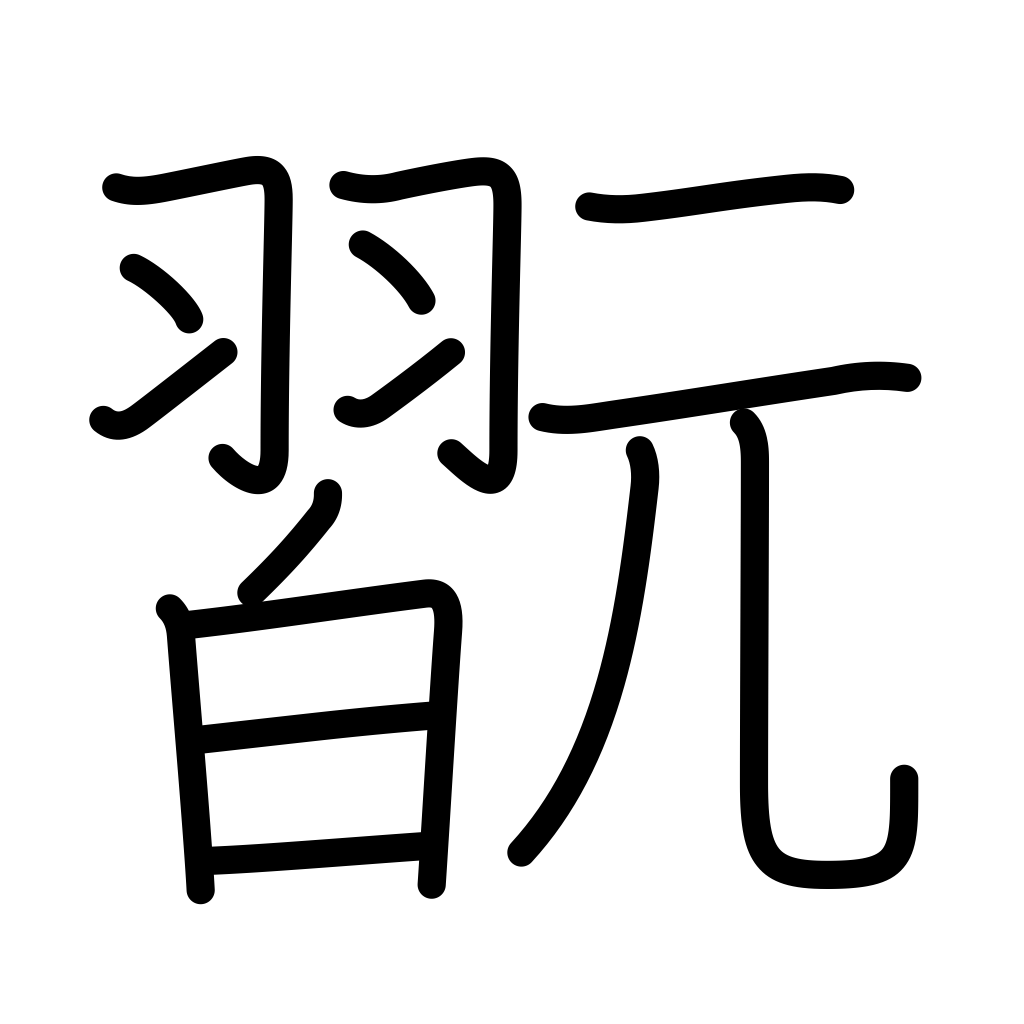
Meaning: take pleasure in, play instrument